Breast ultrasound image
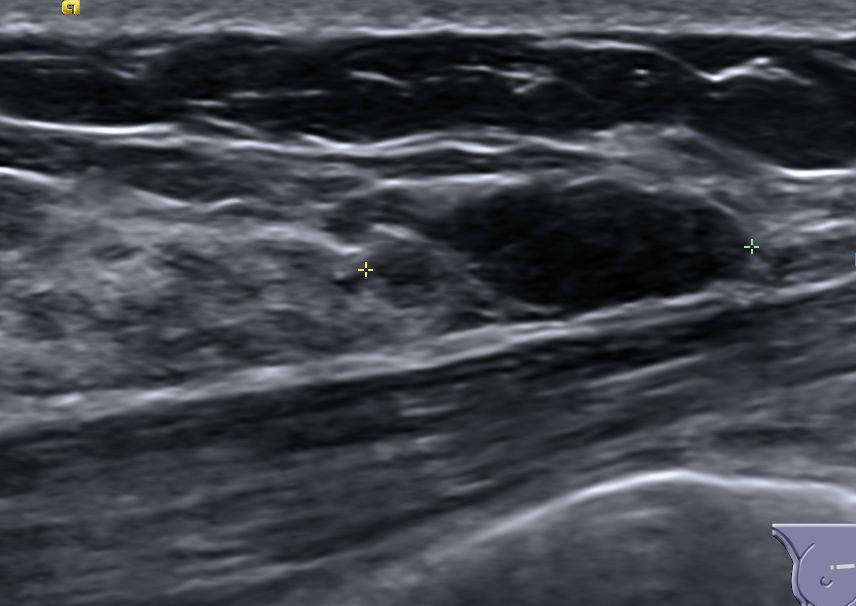
Diagnosis: benign